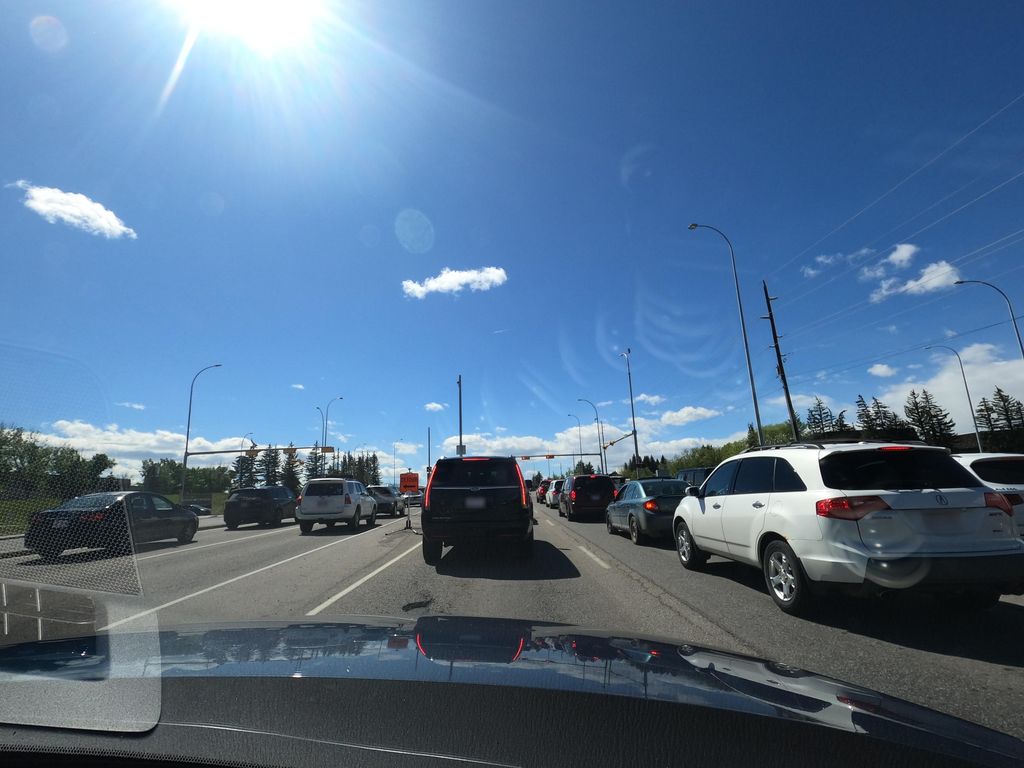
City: calgary